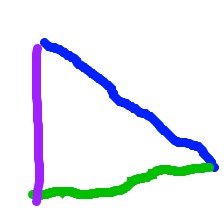
Shape: triangle